Field crop: maize
Growth stage: 2
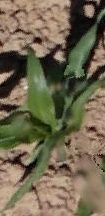
Species: maize